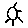
Label: sun